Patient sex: F
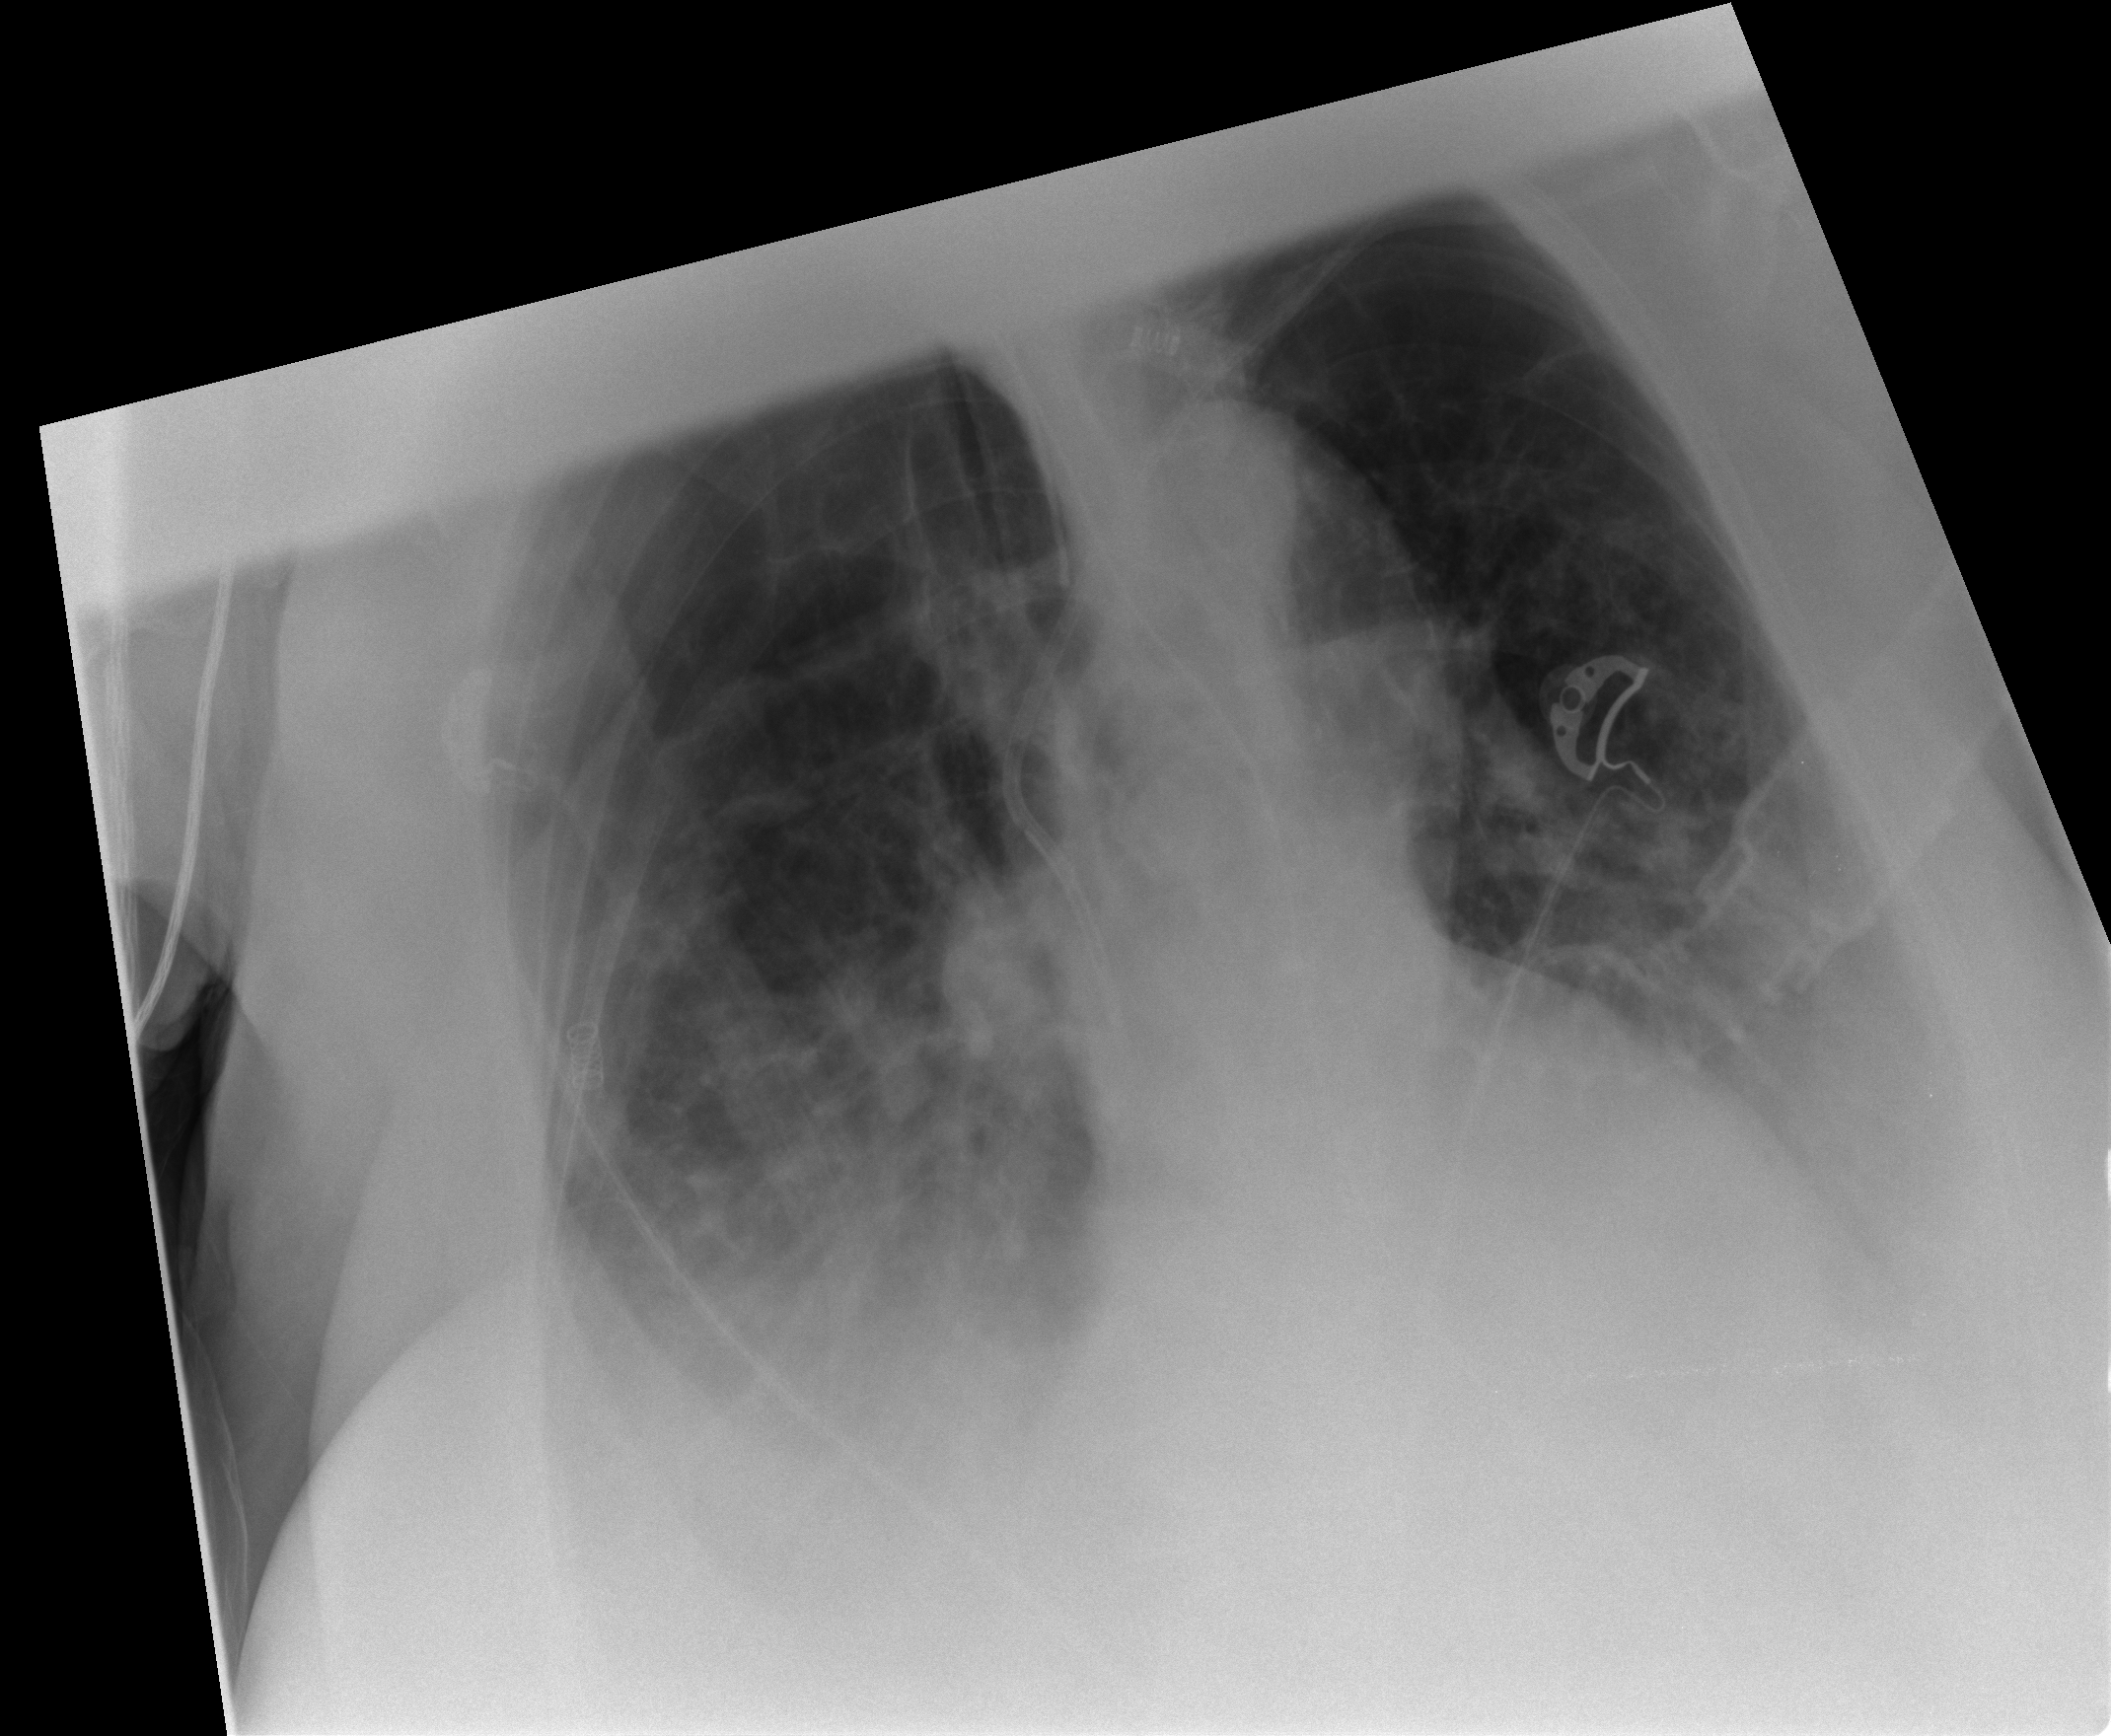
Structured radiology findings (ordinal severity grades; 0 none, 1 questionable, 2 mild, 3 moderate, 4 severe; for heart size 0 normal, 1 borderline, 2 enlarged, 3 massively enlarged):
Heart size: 0
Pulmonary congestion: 1
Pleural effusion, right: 2
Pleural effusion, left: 2
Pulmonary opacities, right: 2
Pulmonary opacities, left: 0
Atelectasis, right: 2
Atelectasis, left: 2